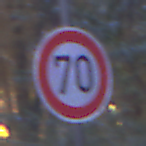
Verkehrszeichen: Geschwindigkeit70
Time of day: Night
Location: Outdoor (Suburban)
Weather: PartlyCloudy
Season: NotSpecified
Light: Artificial